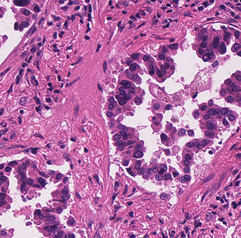
Tumor epithelial tissue: yes
Tumor-associated stroma tissue: yes
Normal tissue: no